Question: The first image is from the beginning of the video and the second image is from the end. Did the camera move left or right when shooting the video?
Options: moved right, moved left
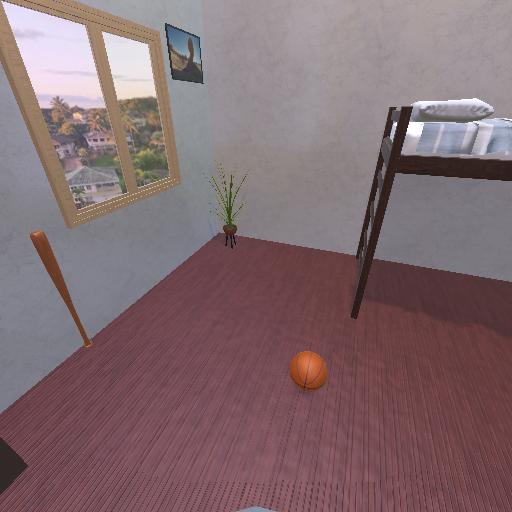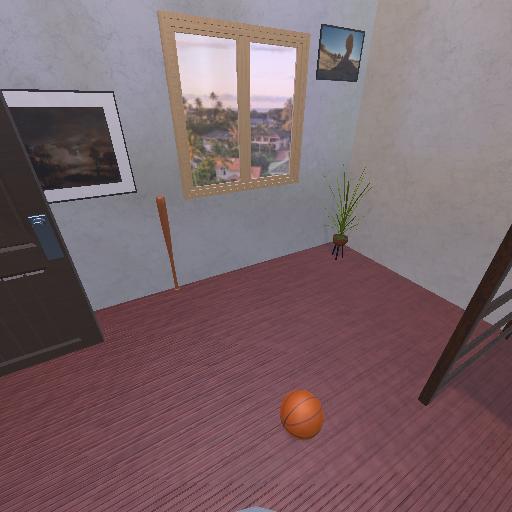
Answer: moved right